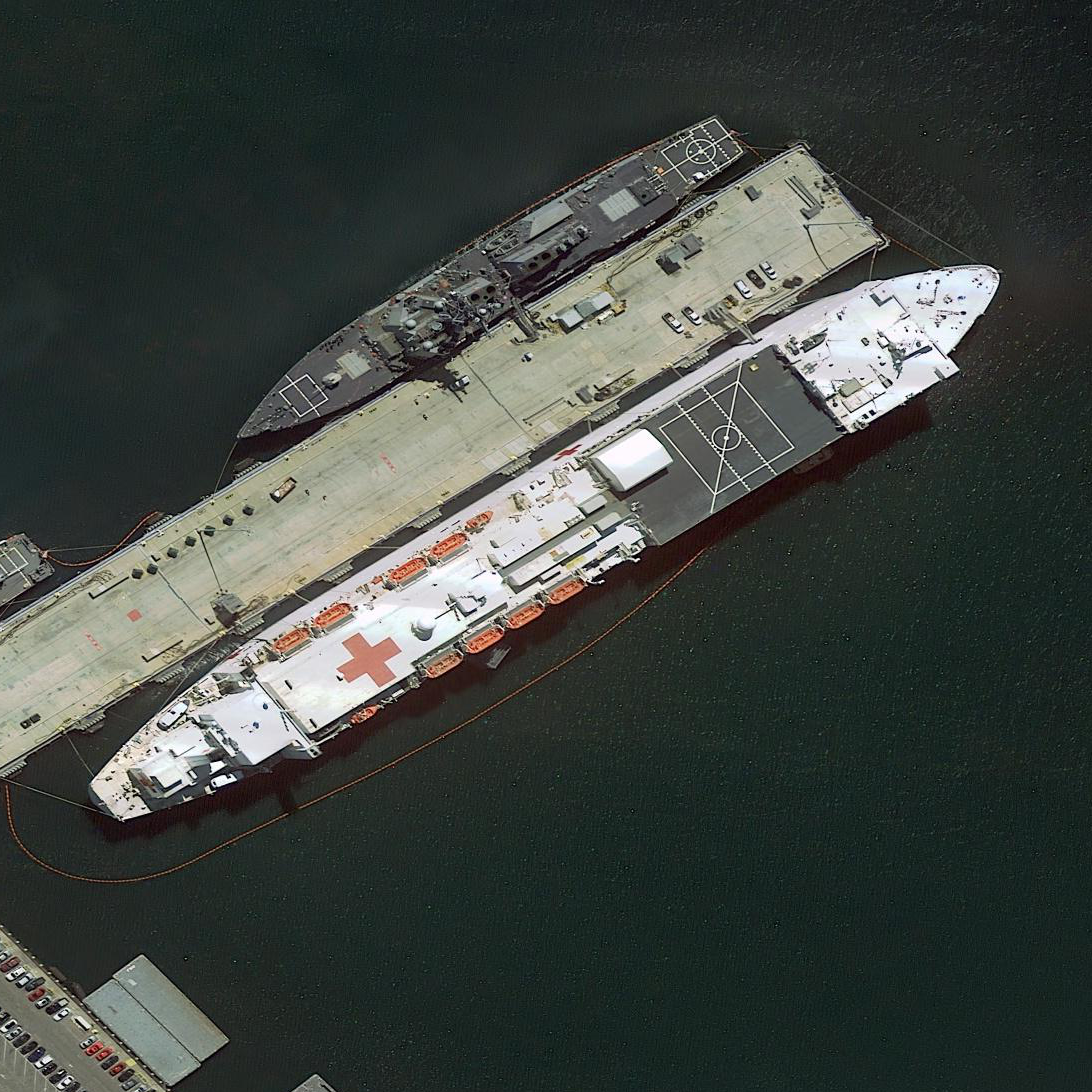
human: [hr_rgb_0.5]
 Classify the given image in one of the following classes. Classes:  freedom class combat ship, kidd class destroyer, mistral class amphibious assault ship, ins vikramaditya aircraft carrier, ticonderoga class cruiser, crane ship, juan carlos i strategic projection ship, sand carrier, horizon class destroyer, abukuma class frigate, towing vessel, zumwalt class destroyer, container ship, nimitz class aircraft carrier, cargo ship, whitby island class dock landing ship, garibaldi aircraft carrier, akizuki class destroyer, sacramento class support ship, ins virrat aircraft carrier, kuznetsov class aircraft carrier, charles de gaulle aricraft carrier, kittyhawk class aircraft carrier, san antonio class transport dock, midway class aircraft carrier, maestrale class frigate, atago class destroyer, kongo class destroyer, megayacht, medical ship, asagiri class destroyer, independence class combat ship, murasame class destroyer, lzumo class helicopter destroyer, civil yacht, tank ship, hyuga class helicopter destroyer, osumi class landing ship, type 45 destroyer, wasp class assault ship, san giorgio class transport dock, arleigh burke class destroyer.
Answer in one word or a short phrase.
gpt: Medical ship